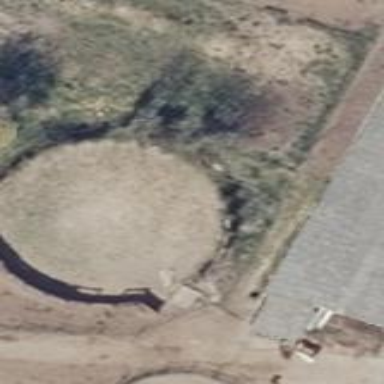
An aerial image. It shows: Equestrian pitch with sand surface.